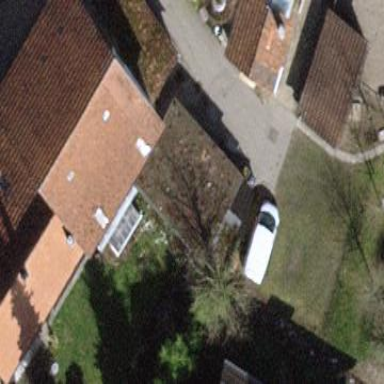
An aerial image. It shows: Garage.